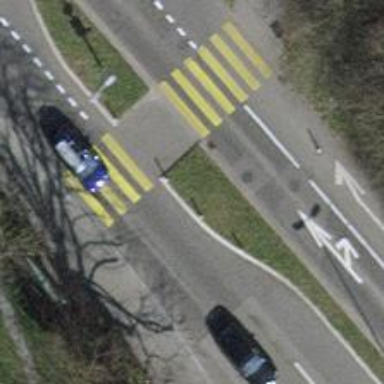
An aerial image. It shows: Uncontrolled zebra crossing with pedestrian island.